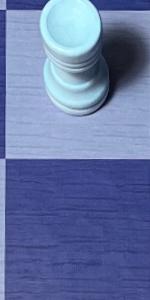
Label: Empty